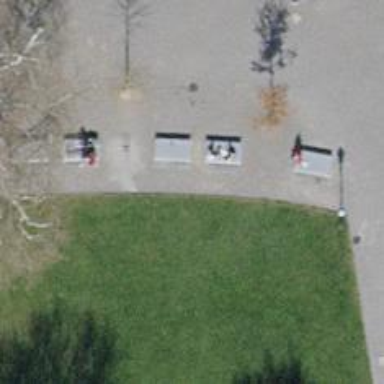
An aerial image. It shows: Bench for seating.